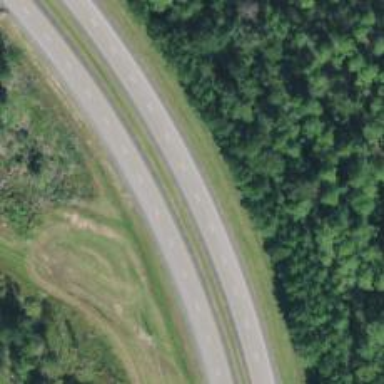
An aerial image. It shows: Asphalt road categorized as tertiary road that also functions as expressway.